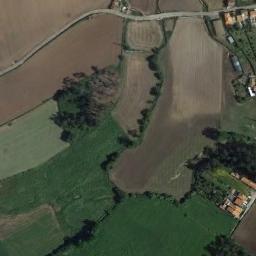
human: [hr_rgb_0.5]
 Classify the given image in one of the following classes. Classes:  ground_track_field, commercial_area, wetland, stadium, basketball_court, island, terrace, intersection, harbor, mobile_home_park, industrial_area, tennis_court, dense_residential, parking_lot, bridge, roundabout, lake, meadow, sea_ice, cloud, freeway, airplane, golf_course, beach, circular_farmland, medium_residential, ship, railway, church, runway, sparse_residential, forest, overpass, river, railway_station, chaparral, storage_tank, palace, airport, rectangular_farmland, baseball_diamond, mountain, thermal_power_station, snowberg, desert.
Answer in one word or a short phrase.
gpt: terrace